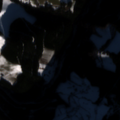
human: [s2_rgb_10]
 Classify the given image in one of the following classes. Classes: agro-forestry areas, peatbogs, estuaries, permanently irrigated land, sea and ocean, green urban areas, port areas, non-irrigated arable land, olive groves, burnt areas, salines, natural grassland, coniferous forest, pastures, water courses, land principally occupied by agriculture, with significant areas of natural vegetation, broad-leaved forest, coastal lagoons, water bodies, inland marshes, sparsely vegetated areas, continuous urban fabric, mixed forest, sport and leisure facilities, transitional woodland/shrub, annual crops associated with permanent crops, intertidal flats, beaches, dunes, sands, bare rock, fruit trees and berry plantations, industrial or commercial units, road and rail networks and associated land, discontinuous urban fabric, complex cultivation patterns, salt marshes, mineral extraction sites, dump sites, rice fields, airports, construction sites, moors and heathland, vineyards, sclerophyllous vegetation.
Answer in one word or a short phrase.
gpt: land principally occupied by agriculture, with significant areas of natural vegetation, coniferous forest